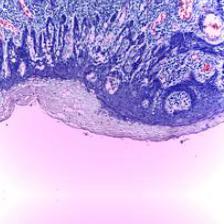
Diagnosis: Normal